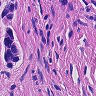
Metastatic tissue present: yes